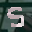
Label: 5